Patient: sex M, age 64
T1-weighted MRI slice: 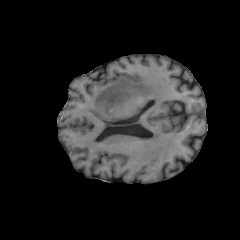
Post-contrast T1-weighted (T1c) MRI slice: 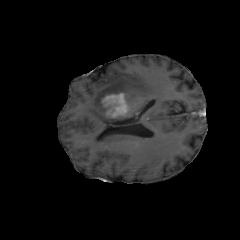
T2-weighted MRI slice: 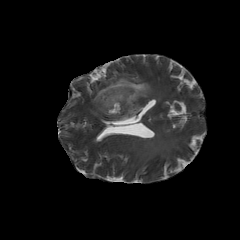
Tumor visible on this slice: yes
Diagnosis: Glioblastoma, IDH-wildtype
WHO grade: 4